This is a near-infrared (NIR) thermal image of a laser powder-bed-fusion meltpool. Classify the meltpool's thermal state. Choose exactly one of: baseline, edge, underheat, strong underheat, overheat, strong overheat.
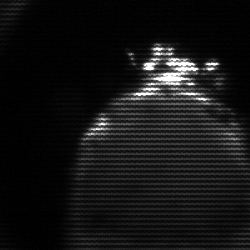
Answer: edge